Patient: sex M, age 57
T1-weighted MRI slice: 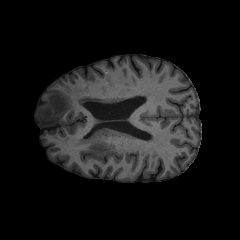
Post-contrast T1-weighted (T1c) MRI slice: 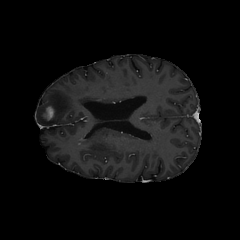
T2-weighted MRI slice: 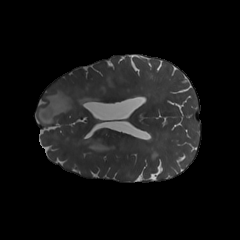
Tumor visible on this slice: yes
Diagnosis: Glioblastoma, IDH-wildtype
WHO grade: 4